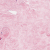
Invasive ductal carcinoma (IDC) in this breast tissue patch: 0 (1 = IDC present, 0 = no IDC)